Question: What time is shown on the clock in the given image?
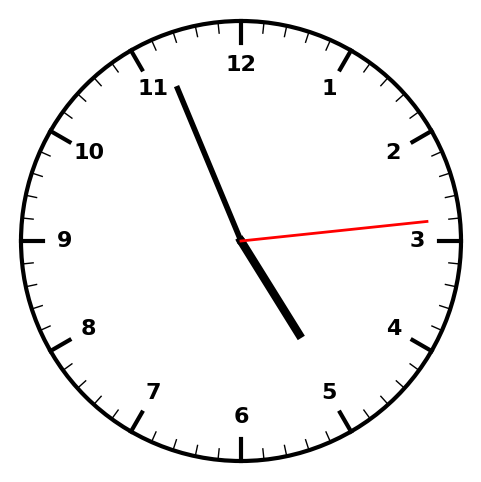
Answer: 04:56:14